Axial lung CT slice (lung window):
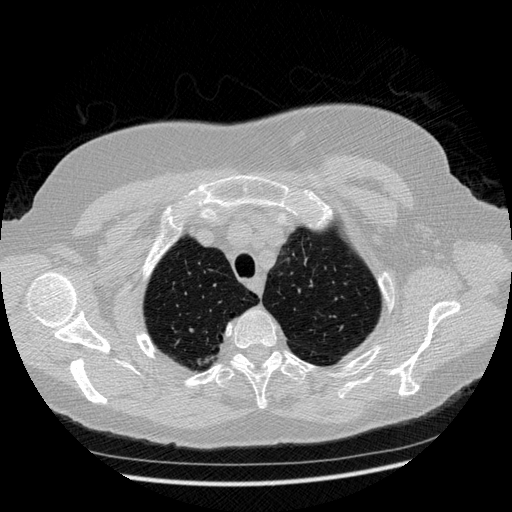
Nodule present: no